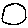
Label: moon